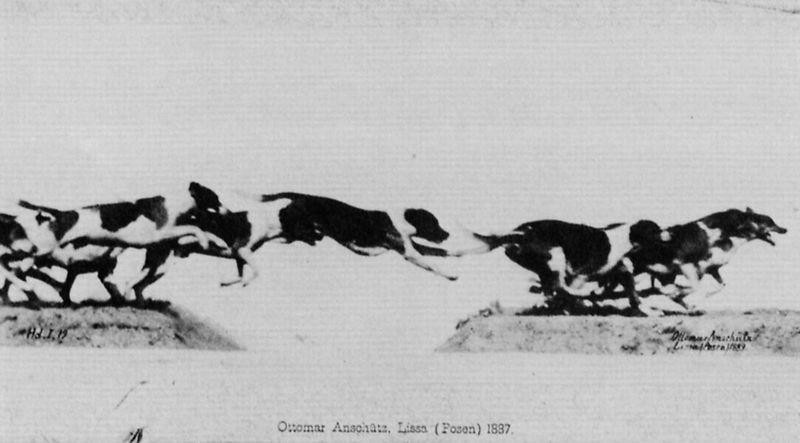
Titel: Hundemeute
Künstler: Ottomar Anschütz
Standort: Leverkusen
Institution: Foto-Historama
Schlagwörter: dunkel, gruppe, kopf, wasser, weiß, ufer, ausschnitt, bewegung, grau, hell, schwarz, dalmatiner, gras, hund, hunde, tier, tiere, wiese, signatur, erde, boden, rechts, beine, schnell, schwanz, sprung, schrift, bilder, studie, rudel, laufen, russland, herde, detail, pfoten, foto, fotografie, photographie, punkte, name, posen, flug, technik, abgrund, druck, schwarz-weiss, viele, stich, text, lauf, rennen, beschriftung, jagd, fleck, photo, flecken, serie, gefleckt, läufe, schnauze, jagdhund, windhund, springen, film, sieben, graben, jagdhunde, meute, geschwindigkeit, handschrift, jagen, legende, laufend, russisch, landen, lücke, hecheln, wettrennen, bewegungsstudie, hindernis, schrit, windhunde, kläffen, polen, kamera, bewegungsablauf, muybridge, photograph, anschütz, hunderennen, lissa, ottomar, ottomar anschütz, poson, überspringen, absprung, beagles, bewegungsprofil, chronofotografie, chronophotographie, dummkopf, frühzeit, hetzen, momentfotografie, springend, studoe, underennen, wauwau, rennend, zeitraffer, handscharfit, rasse, 1887, überbrückung, bewegte, kameratechnik, 1897, 1837, onomar, #graben, jagdhunde meute im gallop, springen über graben, fossa, 7 tiere